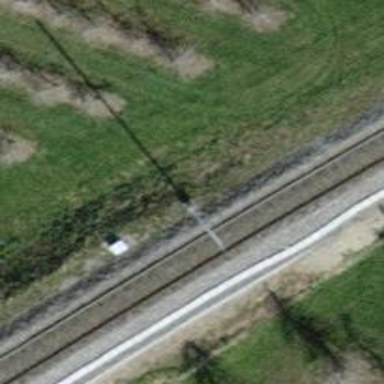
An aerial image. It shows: Single-track railway with electrified contact lines.